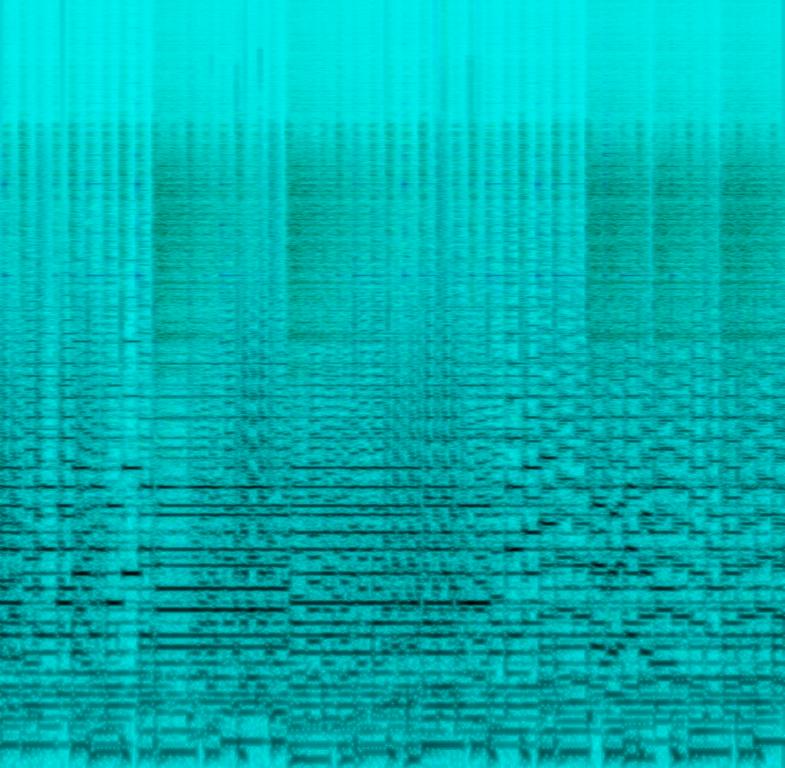
The low quality recording features shimmering cymbals, brass melody, woodwinds melody, groovy piano, groovy bass and soft kick and snare hits played altogether. It sounds chaotic and manic.